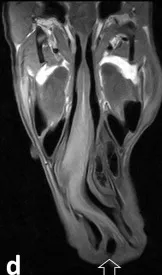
T1-weighted MRI. Visualizing the nasal cavity in the 1-month-old female Holstein calf. D; A blind-ended middle nostril is evident (empty arrow), although a bone-like structure is not evident. Scale: 25 mm on CT and MRI.
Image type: radiology (mri)